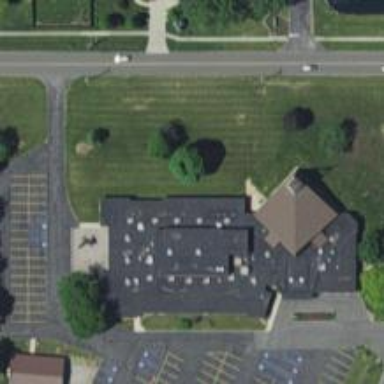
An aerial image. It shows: Building that serves as place of worship.